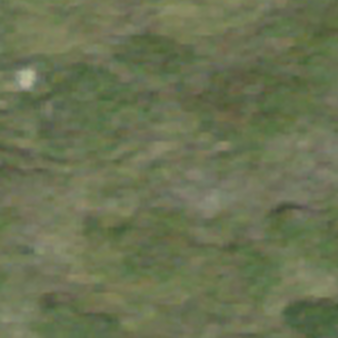
Label: other